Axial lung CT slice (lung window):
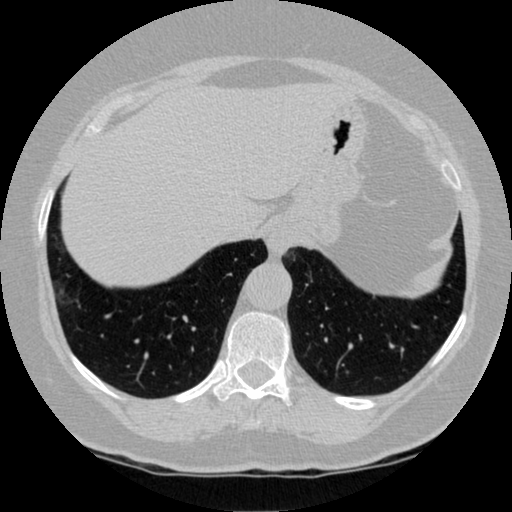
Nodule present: no